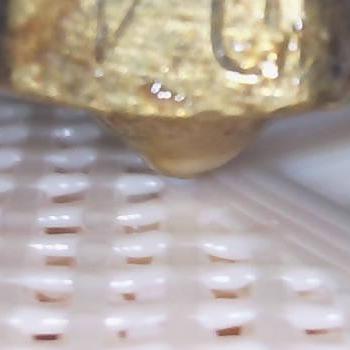
Flow rate: 133%